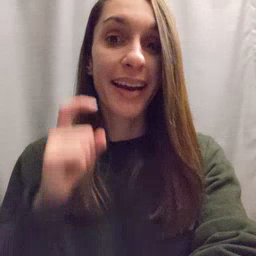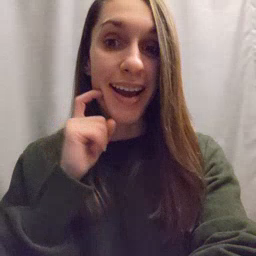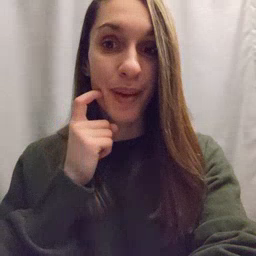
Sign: apple